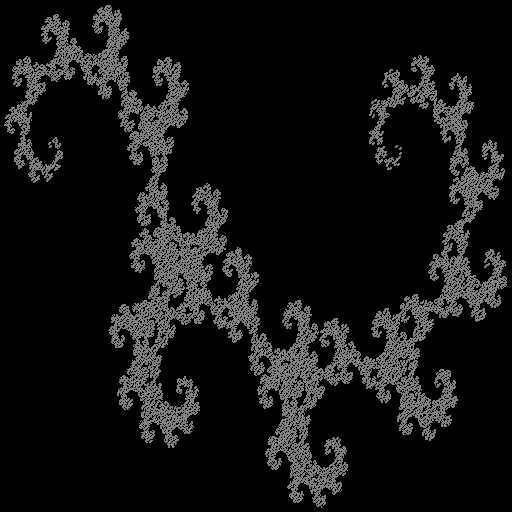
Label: gold_dragon